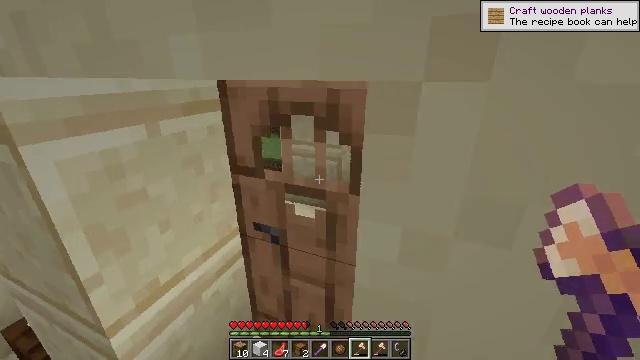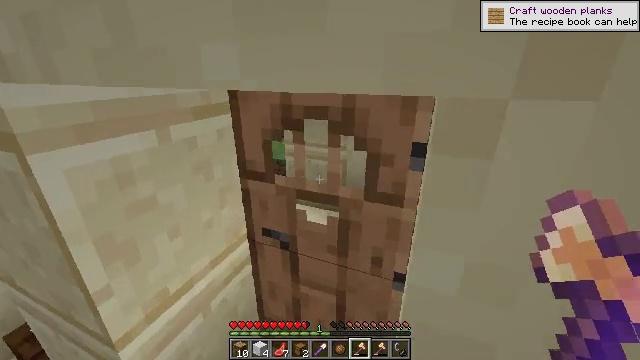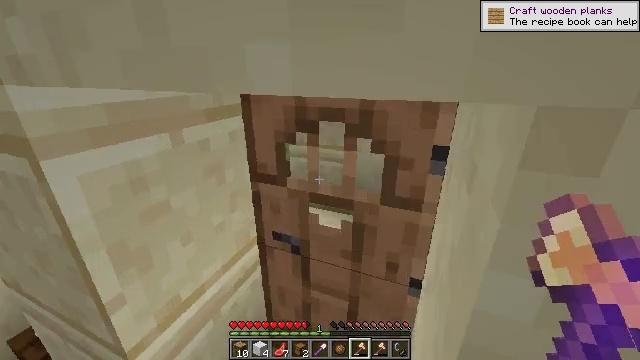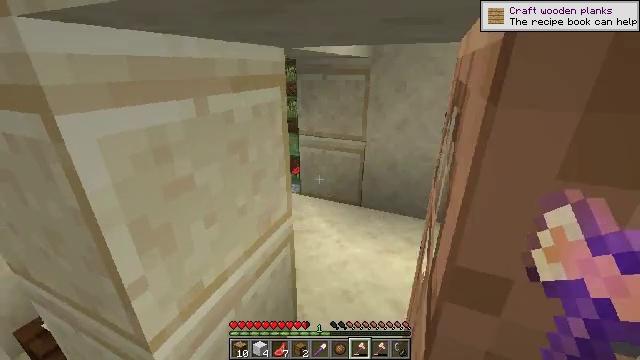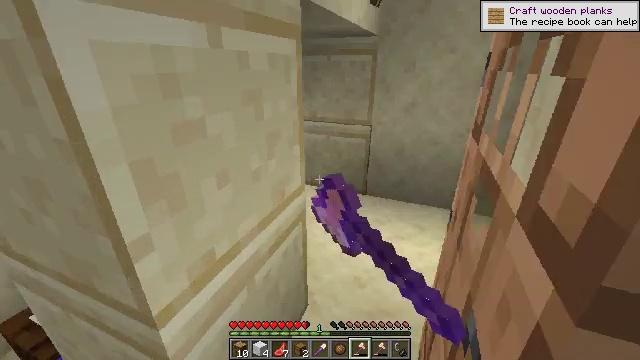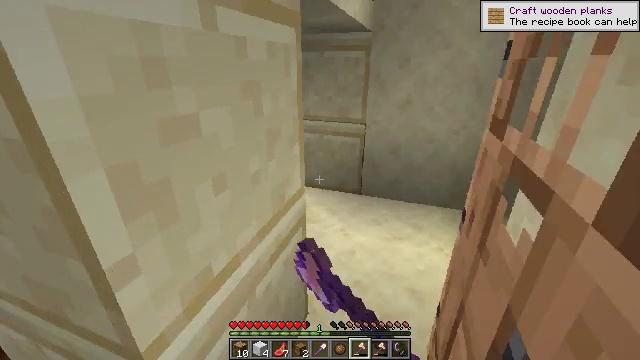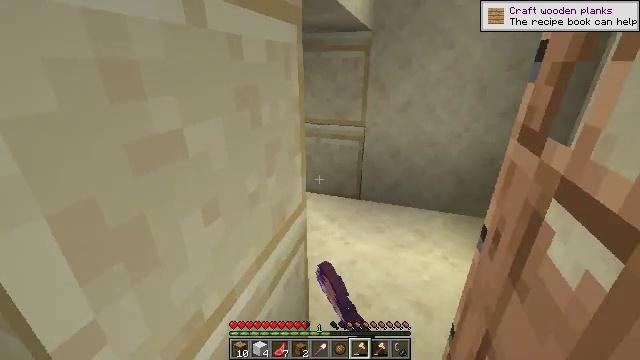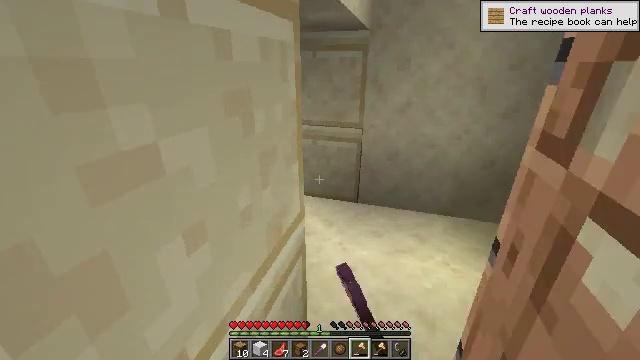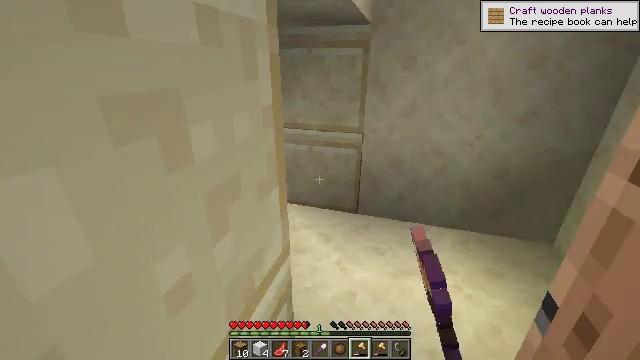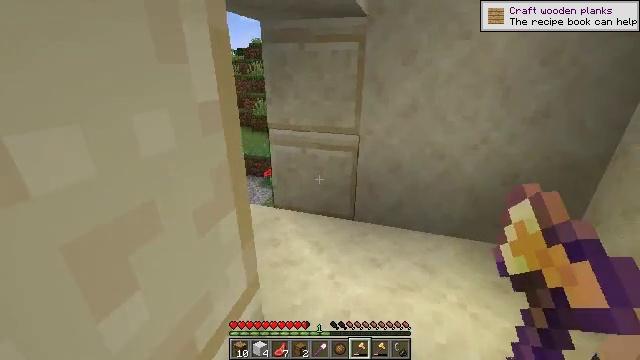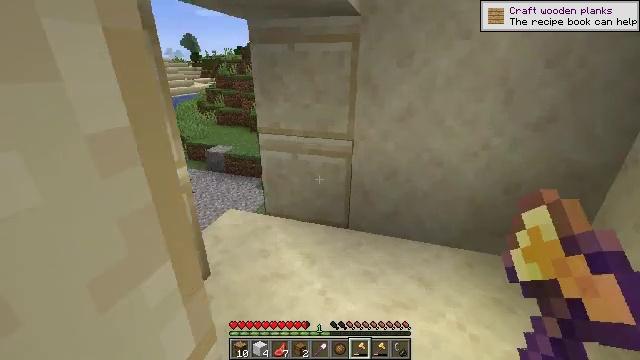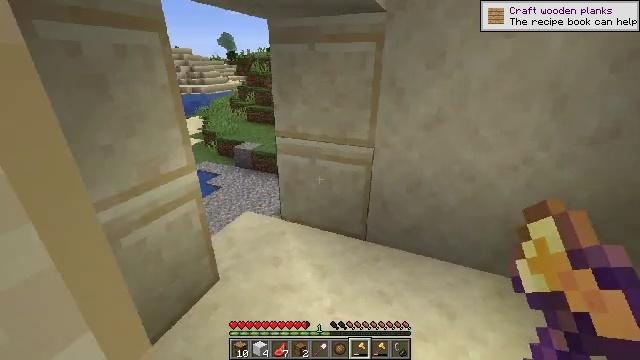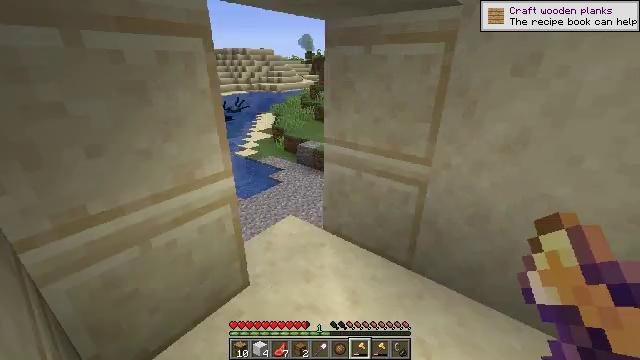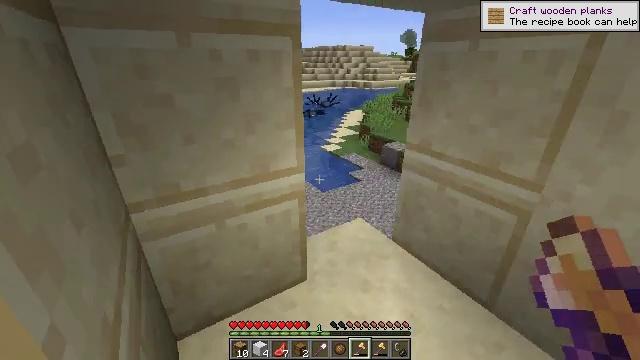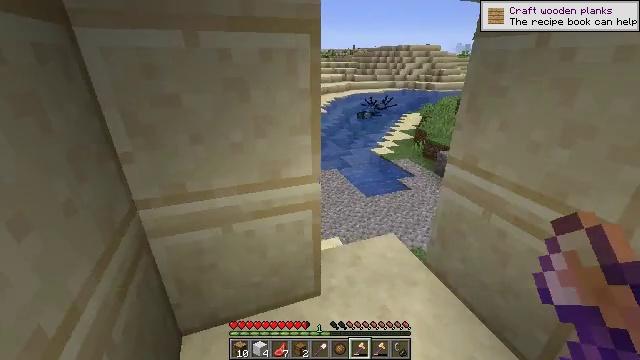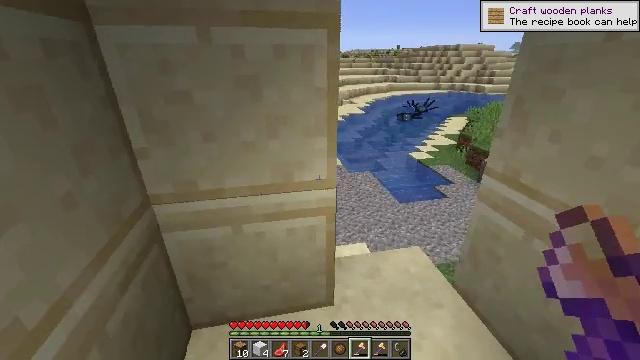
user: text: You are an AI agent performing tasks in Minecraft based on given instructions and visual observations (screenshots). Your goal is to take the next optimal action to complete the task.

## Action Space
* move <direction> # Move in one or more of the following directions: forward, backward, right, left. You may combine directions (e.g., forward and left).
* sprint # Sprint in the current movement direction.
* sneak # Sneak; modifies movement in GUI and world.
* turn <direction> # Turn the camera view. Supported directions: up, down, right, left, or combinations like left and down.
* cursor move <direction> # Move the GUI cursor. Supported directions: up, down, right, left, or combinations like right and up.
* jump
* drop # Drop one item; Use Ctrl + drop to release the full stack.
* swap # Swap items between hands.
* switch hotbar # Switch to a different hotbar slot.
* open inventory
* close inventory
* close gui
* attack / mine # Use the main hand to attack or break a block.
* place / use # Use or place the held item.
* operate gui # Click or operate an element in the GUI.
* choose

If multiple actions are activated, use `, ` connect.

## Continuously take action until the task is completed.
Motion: motion action
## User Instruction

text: Attack the chest to pick it up.
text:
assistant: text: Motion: move forward and move left
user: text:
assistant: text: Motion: move forward and move left
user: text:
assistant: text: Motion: move forward, use / place
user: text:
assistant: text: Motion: move forward, turn right, use / place
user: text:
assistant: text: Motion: move forward, turn right, use / place
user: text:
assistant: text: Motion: move forward, turn right
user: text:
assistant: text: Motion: move forward, turn right
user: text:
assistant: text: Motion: move forward
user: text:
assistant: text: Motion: move forward
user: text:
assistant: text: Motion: move forward and move right
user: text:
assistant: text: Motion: move forward and move right, turn left
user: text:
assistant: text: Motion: move forward and move right, turn left
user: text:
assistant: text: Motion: move forward and move right, turn left
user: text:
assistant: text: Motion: move forward and move right, turn left
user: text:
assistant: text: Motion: move forward and move right, turn left
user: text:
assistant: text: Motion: move forward and move right, turn left
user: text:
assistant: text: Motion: move right
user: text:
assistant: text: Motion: turn right
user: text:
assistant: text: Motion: turn right and up
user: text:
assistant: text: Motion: turn right and down
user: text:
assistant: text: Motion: turn right and down
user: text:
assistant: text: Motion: no_op
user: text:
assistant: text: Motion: turn left
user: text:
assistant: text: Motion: move forward, turn left
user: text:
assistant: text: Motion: move forward, turn left
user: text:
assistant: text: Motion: move forward, turn left
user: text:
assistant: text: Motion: move forward, turn left
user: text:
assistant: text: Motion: move forward, turn left
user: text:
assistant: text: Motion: move forward
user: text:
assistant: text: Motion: move forward